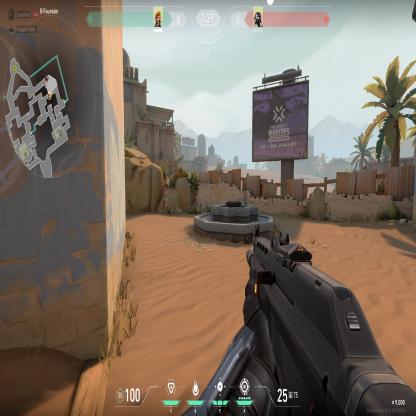
Label: enemy